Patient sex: F
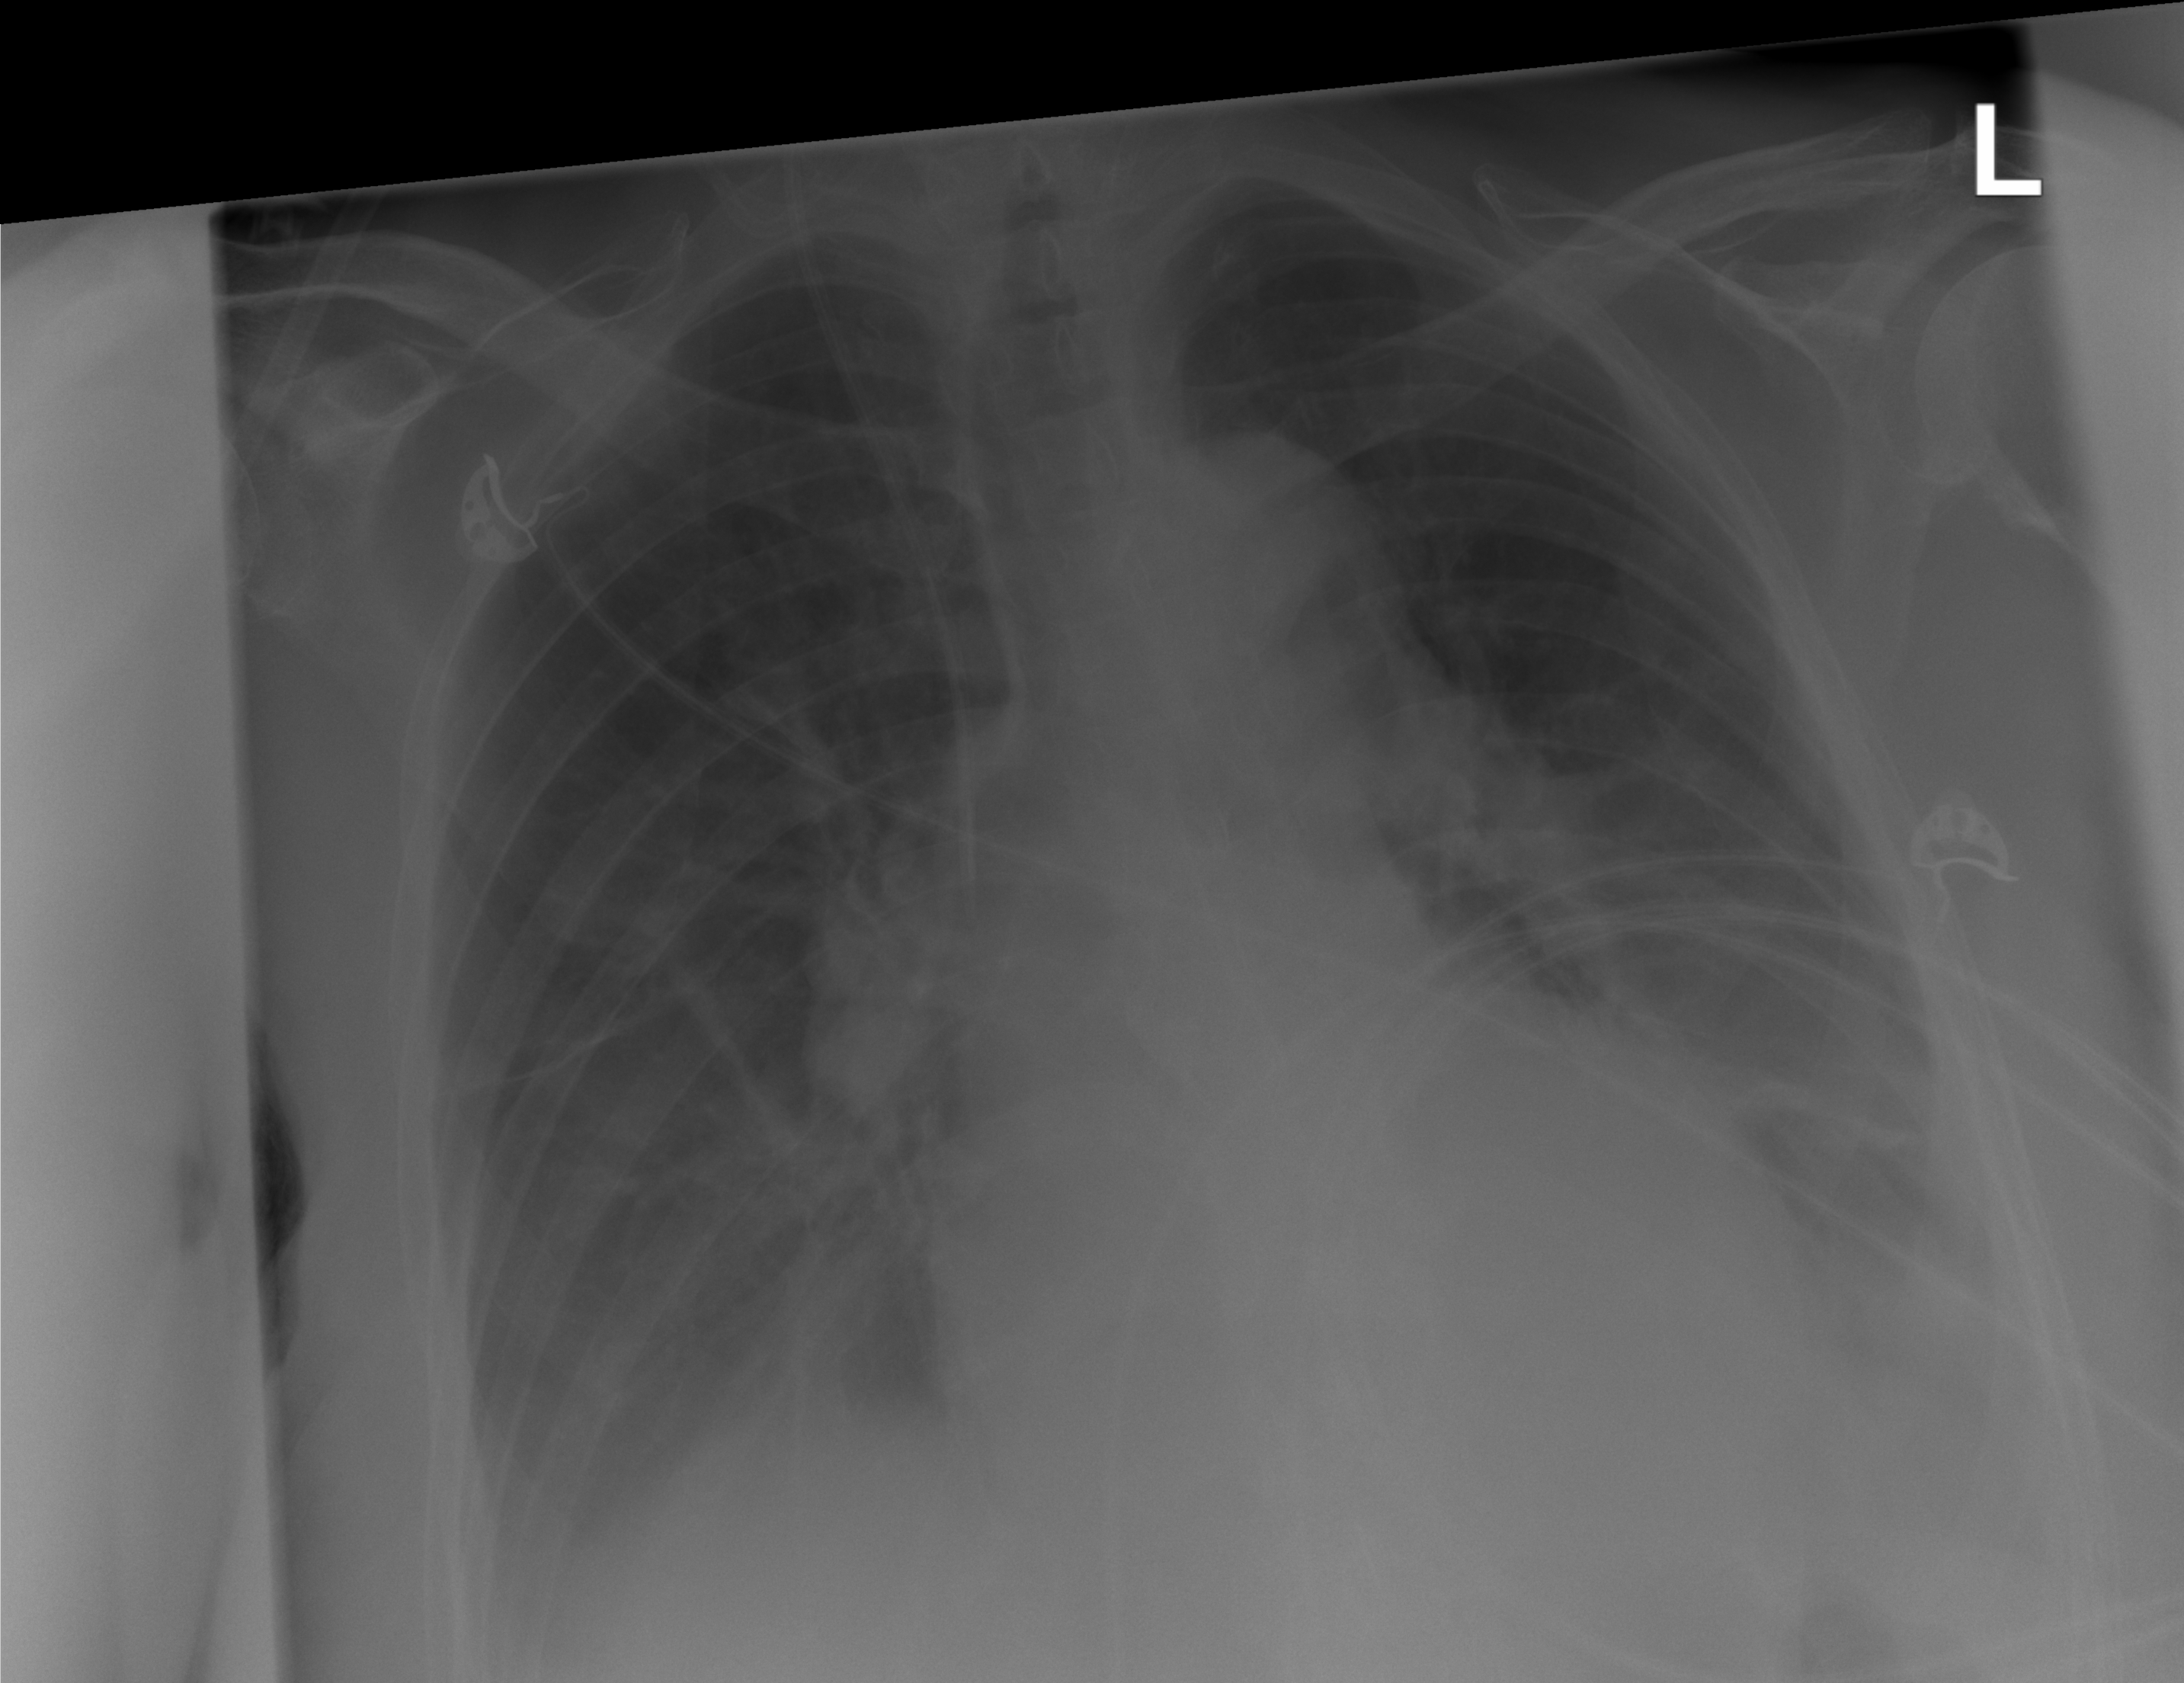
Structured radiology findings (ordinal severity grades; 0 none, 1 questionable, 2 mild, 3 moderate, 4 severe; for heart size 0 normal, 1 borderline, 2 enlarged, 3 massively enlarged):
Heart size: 2
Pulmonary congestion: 1
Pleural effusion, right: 2
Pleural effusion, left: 2
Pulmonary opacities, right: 2
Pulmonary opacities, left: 0
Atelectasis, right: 2
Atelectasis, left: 2